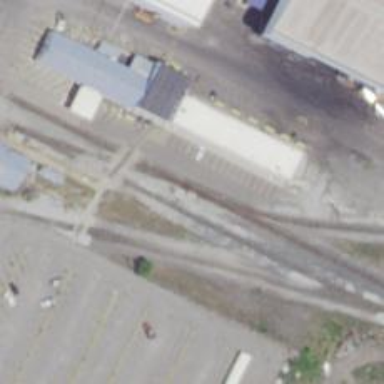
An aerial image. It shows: Railway spur service.